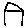
Label: house